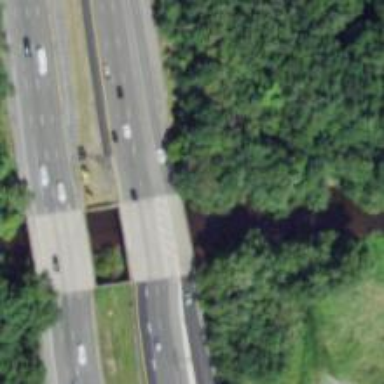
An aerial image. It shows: Urban freeway expressway bridge.